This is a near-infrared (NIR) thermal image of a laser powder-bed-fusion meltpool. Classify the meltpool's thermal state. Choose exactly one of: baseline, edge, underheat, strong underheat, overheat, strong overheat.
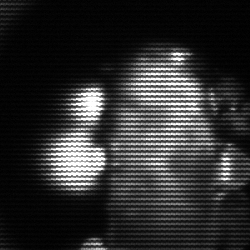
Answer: strong underheat